Question: This is what my application looks like using expanable listview to read data from database and then displaying it, the range is for 3 month or 12 weeks! now what i want is to display only content of every week !! i dont want to display the WEEK label! for example if there is any data during this 12 weeks we will display it ( but just with day label and data description) but if not we want to display nothing!! ( not display the Weeks!) and also i want to disable the collapsing of each item.

this is my adapter
'''
public class MyCareHeaderExpandableListAdapter extends MyCareExpandableListAdapter {
public MyCareHeaderExpandableListAdapter(Context context) {
super(context);
}
//--------------------------------------------------------------------
@Override
public View getChildView(int groupPosition, int childPosition, boolean isLastChild, View convertView, ViewGroup parent) {
//Log.d("getChildView", "getChildView " + groupPosition);
//View view = adapter.getView(childPosition, convertView, parent);
Item item = getChild(groupPosition, childPosition);
return setContentView(R.layout.expandable_list_item, convertView, item);
}
//--------------------------------------------------------------------
@Override
public long getChildId(int groupPosition, int childPosition) {
int id = ((ScheduleItem)m_childrens.get(groupPosition).getItem(childPosition)).getID();
return id;
}
//--------------------------------------------------------------------
/**
* This function is called to generate the view for the groups.
*/
public View getGroupView(int groupPosition, boolean isExpanded, View convertView, ViewGroup parent) {
String name[] = getGroup(groupPosition);
// Generating header
// A header has no child, and begins the name with "Week"
//if (getChildrenCount(groupPosition) == 0 && (name[1] == null)) {
if (name[1] == null) {
convertView = m_inflater.inflate(R.layout.expandable_list_week, null);
TextView textView = (TextView)convertView.findViewById(R.id.txtHeader);
Font.setToView(textView, Font.BOLD);
textView.setText(name[0]);
}
// Generating group name
else {
//Log.d("getGroupView", name);
convertView = m_inflater.inflate(R.layout.expandable_list_group, null);
TextView textView = (TextView)convertView.findViewById(R.id.txtDay);
textView.setText(name[0]);
Font.setToView(textView, Font.BOLD);
TextView textView2 = (TextView)convertView.findViewById(R.id.txtDate);
textView2.setText(name[1]);
Font.setToView(textView2, Font.BOLD);
}
return convertView;
}
'''
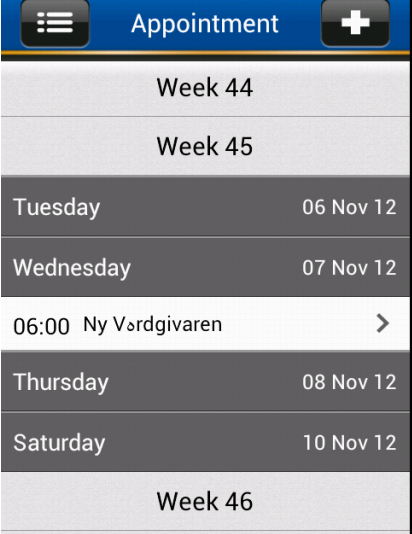
Answer: Two issues you are dealing with:
(1) don't display group view for weeks with no entries
For this, I suggest modifying your group cursor query such that it does not return a cursor with entries for "empty" weeks.
(2) don't allow users to collapse groups
For this same purpose, I implemented the 'OnGroupClickListener' to intercept the group clicks and essentially do nothing with it. This allows me to control when the groups are expanded or collapsed. Here my listener implementation:
'''
/**
* Only purpose here is to intercept taps on the header rows and ignore them
* (avoid expandable list view adapter from expanding/collapsing).
*/
@Override
public boolean onGroupClick(ExpandableListView parent, View v,
int groupPosition, long id) {
return true;
}
'''
To have all the groups expanded:
'''
int groupCount = myCursorTreeAdapter.getGroupCount();
for (int i = 0; i < groupCount; i++) {
myExpandableListView().expandGroup(i);
}
'''